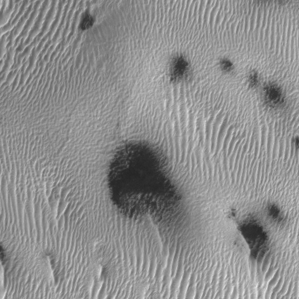
Label: frost